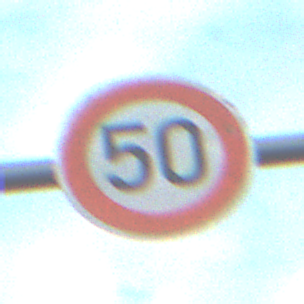
Verkehrszeichen: Geschwindigkeit50
Umgebung: Outdoor, RoadRail
Tageszeit: SunriseSunset
Wetter: PartlyCloudy
Licht: Natural
Jahreszeit: NotSpecified
Kontrast: MediumContrast